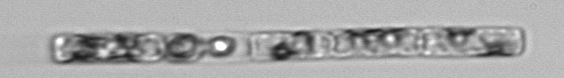
Label: Guinardia_delicatula_TAG_internal_parasite